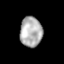
Tissue: lung
Cell type: Fibroblasts
Senescence score: 0.6351
Nuclear area (px): 654
Mean DAPI intensity: 175.248